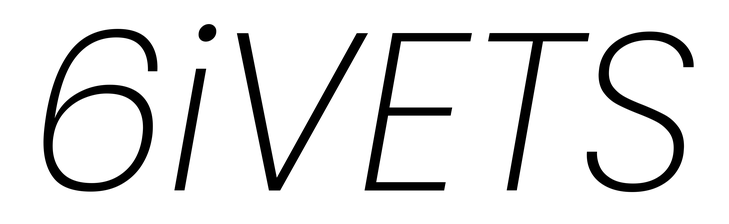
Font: Poppins-ExtraLightItalic